Interaction volume radius: 5 \u00c5
Interaction volume height: 10 \u00c5
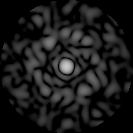
Disorder parameter: 0.8514